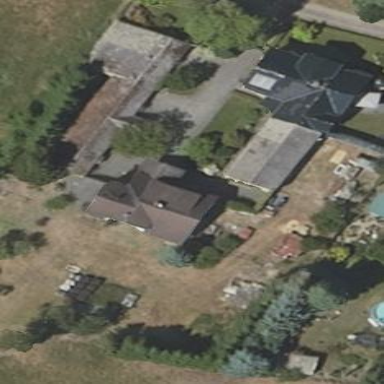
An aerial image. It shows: Shed.